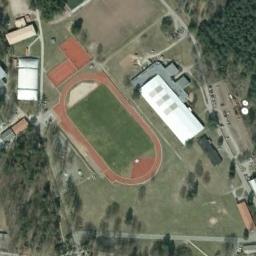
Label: ground_track_field